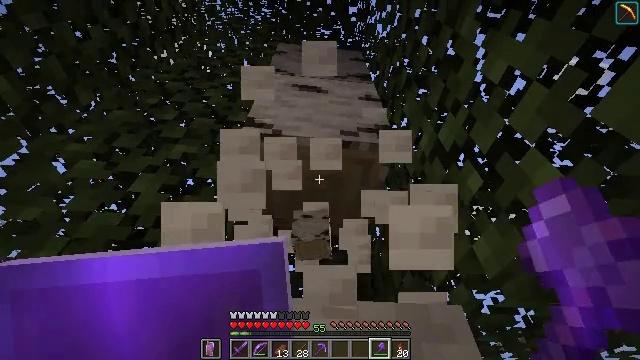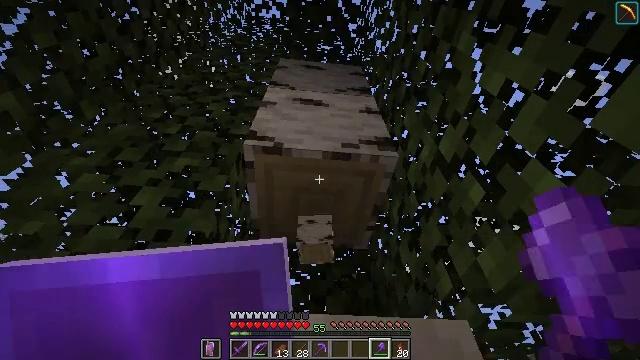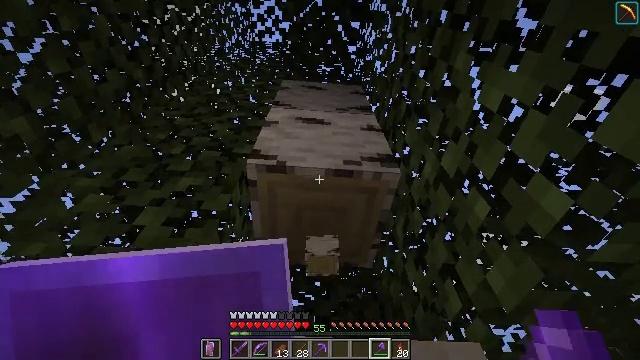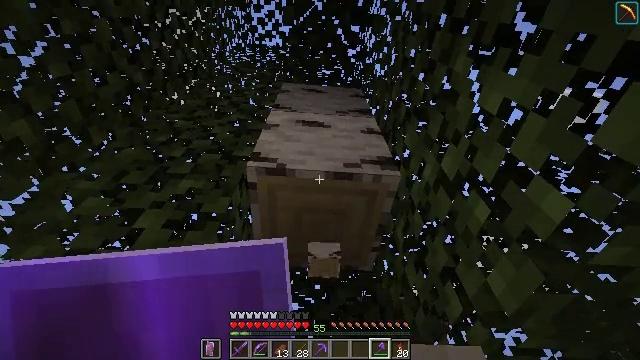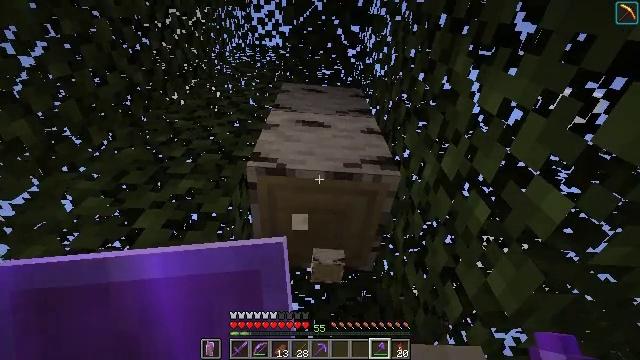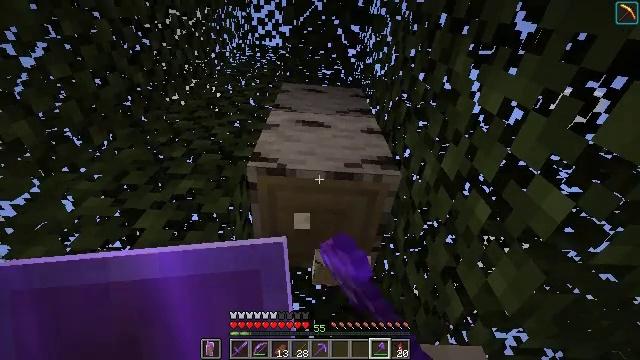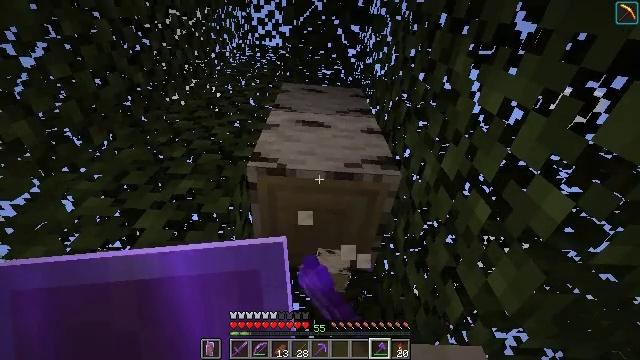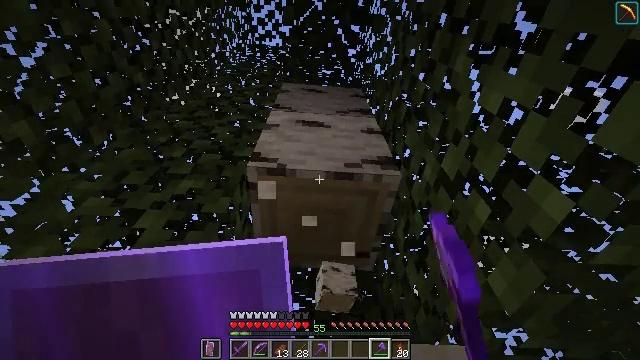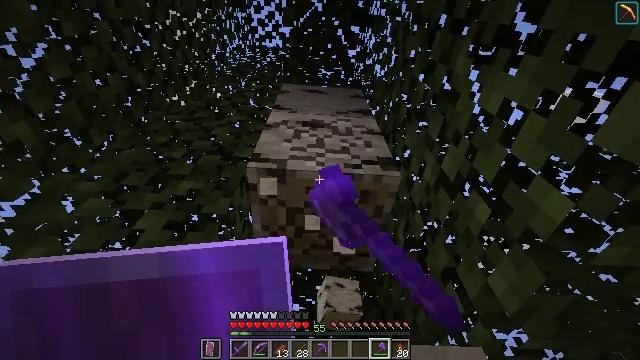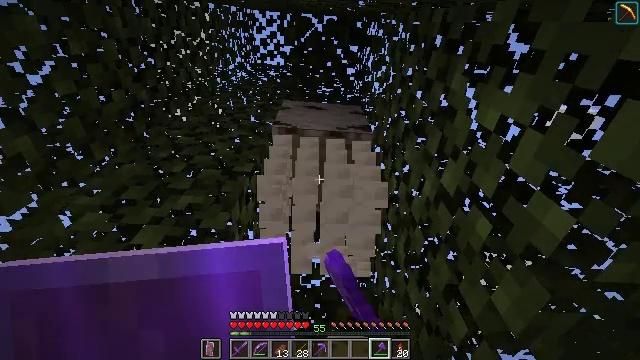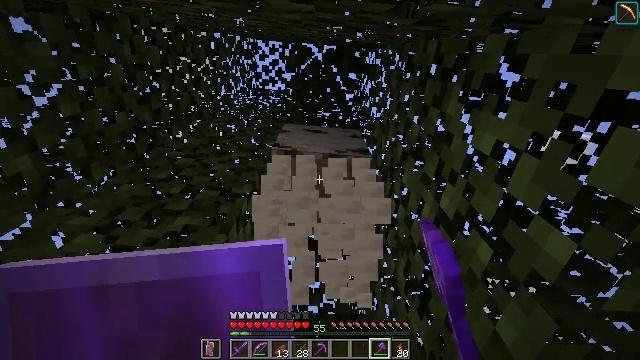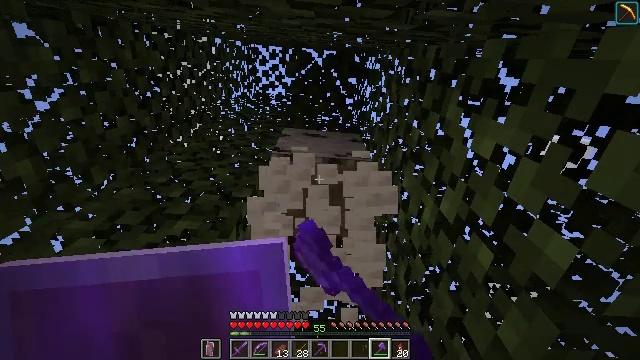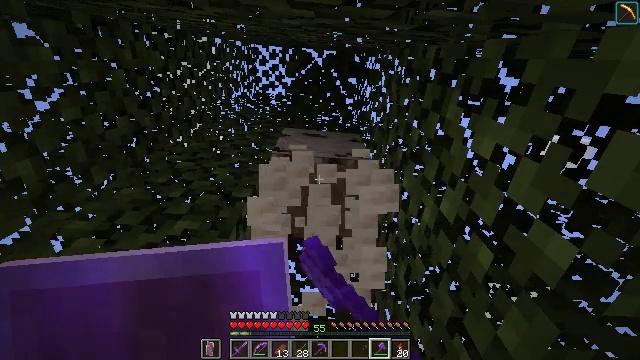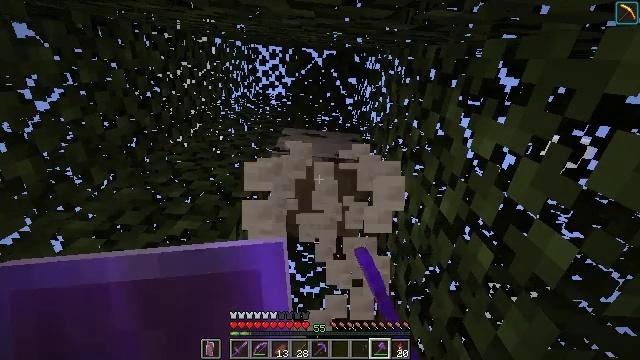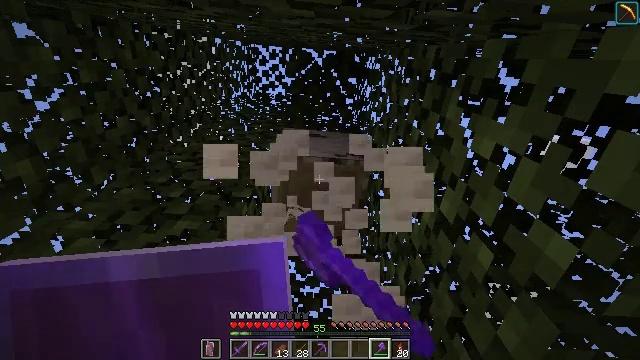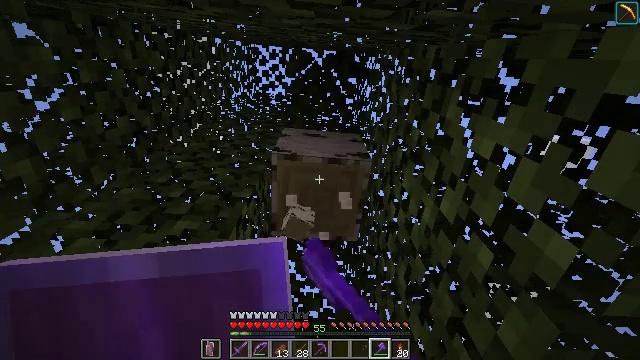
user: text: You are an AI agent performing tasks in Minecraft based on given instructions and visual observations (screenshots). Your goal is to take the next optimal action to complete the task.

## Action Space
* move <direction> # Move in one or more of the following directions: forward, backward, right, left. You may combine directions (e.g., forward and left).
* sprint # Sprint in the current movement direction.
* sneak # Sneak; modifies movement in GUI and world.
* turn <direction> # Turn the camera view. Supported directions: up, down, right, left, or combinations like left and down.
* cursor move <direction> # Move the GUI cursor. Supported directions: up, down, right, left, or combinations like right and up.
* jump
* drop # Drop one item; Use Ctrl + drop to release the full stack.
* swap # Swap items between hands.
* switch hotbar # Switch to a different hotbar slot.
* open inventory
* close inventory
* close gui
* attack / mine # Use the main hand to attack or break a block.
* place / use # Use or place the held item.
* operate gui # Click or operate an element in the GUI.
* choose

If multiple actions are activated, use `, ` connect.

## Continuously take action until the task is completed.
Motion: motion action
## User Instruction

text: Break the birch log in the forest.
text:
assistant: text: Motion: turn up
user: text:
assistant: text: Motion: turn left and up
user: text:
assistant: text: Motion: no_op
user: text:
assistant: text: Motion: attack / mine
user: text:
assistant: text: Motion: attack / mine
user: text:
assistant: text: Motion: attack / mine
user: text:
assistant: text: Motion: attack / mine
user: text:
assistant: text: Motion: attack / mine
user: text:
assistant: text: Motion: turn up, attack / mine
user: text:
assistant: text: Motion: turn up, attack / mine
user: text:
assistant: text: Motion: attack / mine
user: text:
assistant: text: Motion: attack / mine
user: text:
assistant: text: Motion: attack / mine
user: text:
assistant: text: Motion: attack / mine
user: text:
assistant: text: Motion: attack / mine
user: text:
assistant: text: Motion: attack / mine
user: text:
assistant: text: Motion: attack / mine
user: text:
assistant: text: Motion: attack / mine
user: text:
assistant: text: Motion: attack / mine
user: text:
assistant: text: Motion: no_op
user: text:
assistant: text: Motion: no_op
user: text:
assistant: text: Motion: no_op
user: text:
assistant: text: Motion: no_op
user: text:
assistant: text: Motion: turn down
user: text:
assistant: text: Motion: turn down
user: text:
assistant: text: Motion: turn right and down
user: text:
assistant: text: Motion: turn down
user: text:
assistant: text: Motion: turn down
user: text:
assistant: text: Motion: no_op
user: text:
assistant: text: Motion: no_op